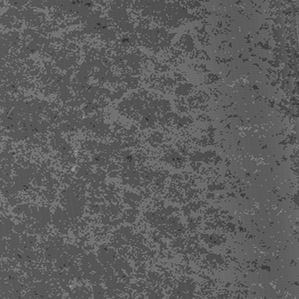
Label: frost